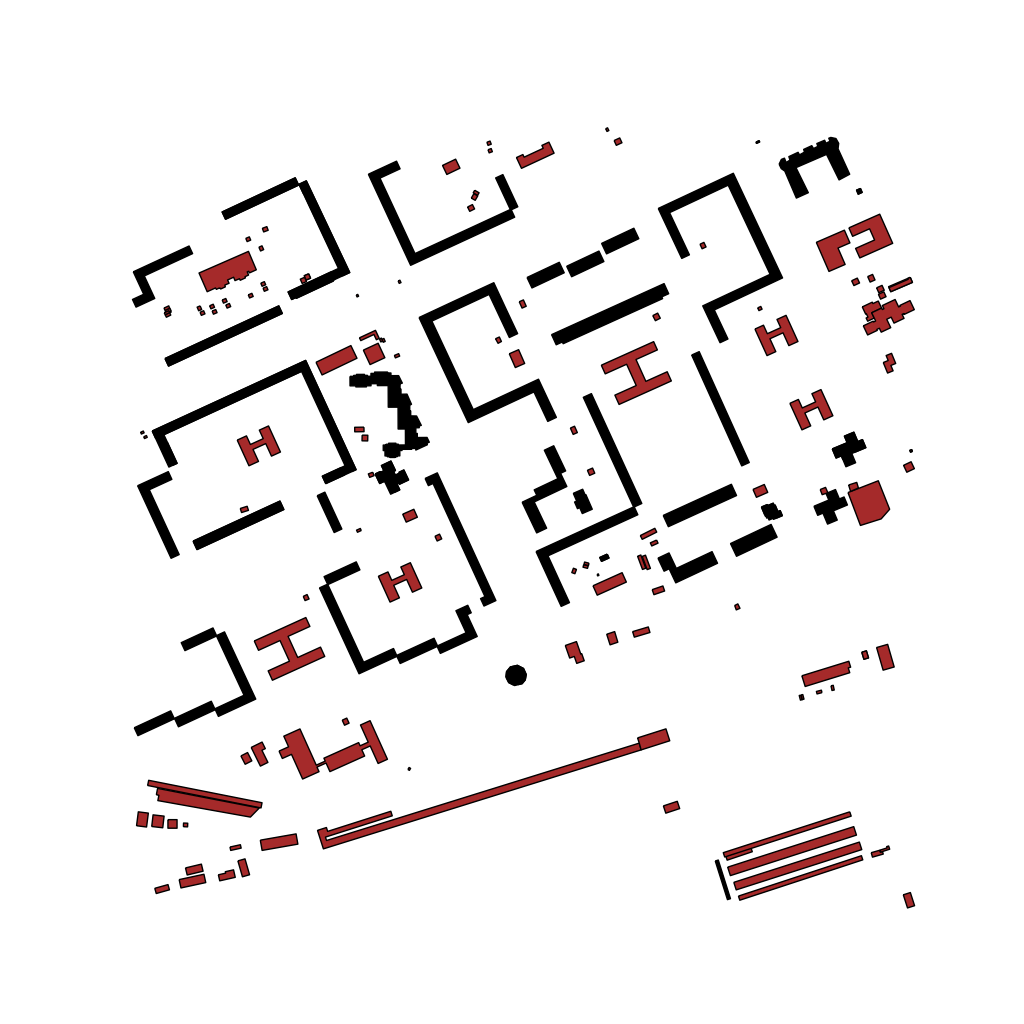
Tags: overhead vector_map, business, industrial, recreation, residential, modern, soviet, high_rise, individual_rise, low_rise, density_3, Building, Facility, 1.0 km²